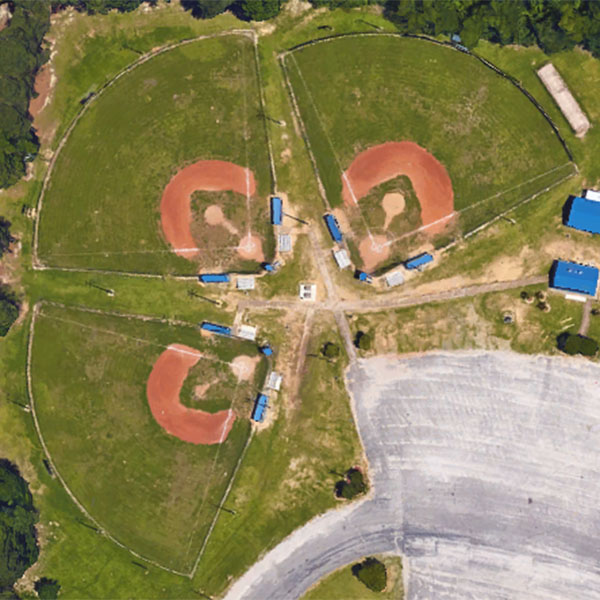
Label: BaseballField